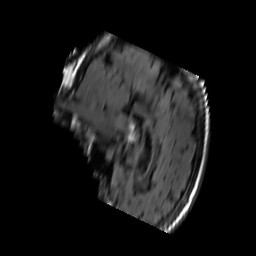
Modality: FLAIR
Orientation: sagittal
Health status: ill
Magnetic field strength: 3 T